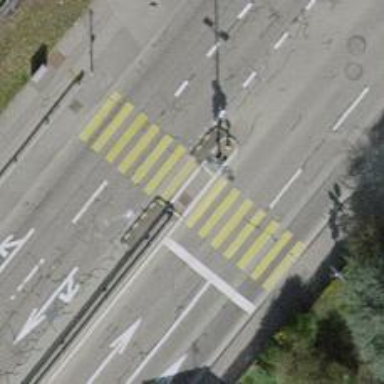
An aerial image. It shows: Traffic calming island.